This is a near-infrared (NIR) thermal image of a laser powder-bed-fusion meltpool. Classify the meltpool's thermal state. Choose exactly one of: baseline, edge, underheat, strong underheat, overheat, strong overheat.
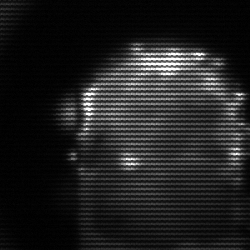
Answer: baseline